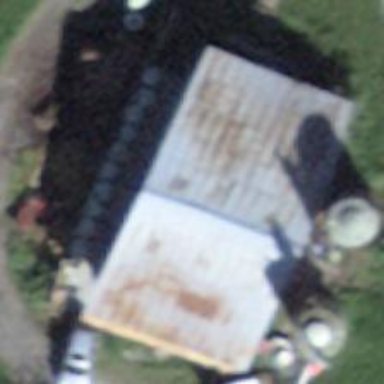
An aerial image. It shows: Rural barn.